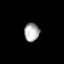
Tissue: lung
Cell type: Epithelial cells
Senescence score: 0.2194
Nuclear area (px): 271
Mean DAPI intensity: 172.675